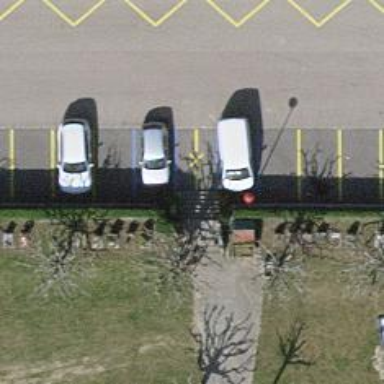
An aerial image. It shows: Set of steps on the road.